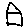
Label: house